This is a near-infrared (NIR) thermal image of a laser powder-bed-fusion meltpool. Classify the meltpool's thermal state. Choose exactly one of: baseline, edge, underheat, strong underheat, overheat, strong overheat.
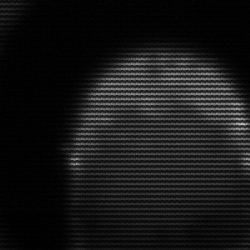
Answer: edge